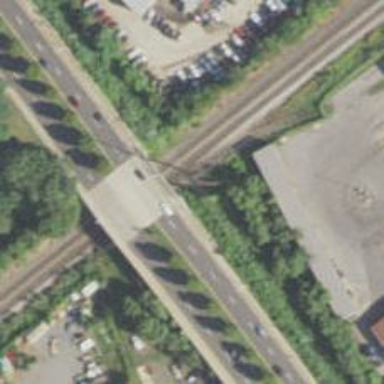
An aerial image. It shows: Railway crossing.